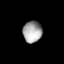
Tissue: lung
Cell type: Fibroblasts
Senescence score: 0.6596
Nuclear area (px): 403
Mean DAPI intensity: 162.347